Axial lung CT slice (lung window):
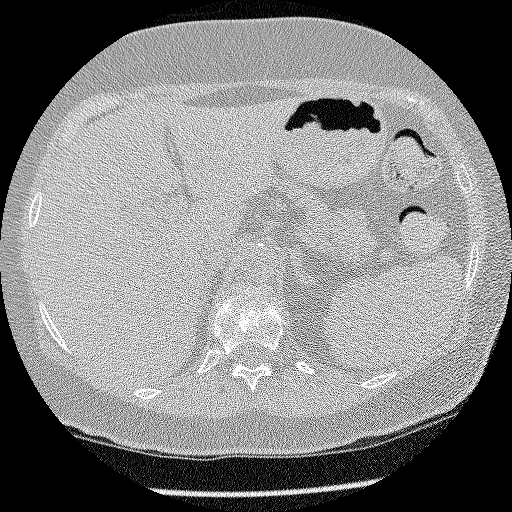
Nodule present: no